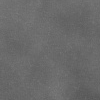
Atmospheric dust classification: dusty